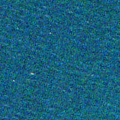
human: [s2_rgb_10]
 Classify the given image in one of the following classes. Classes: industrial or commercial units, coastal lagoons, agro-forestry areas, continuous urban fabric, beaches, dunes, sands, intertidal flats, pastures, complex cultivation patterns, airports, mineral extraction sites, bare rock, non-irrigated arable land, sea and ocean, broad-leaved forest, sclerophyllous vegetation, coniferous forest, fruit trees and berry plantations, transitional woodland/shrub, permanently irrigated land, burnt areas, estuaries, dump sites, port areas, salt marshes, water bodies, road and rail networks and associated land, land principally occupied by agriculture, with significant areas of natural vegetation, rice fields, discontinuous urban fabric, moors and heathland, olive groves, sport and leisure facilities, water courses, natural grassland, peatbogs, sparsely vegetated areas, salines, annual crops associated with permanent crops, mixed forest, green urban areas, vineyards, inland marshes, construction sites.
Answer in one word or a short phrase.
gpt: sea and ocean